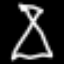
Label: hourglass